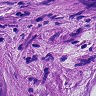
Metastatic tissue present: yes